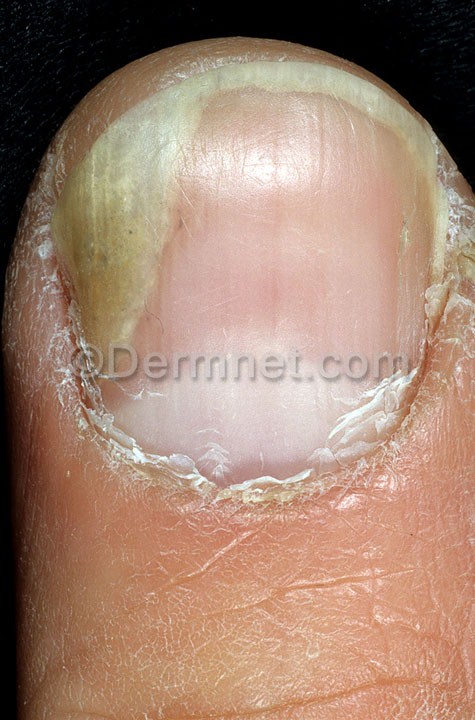
Disease: Nail Fungus and other Nail Disease